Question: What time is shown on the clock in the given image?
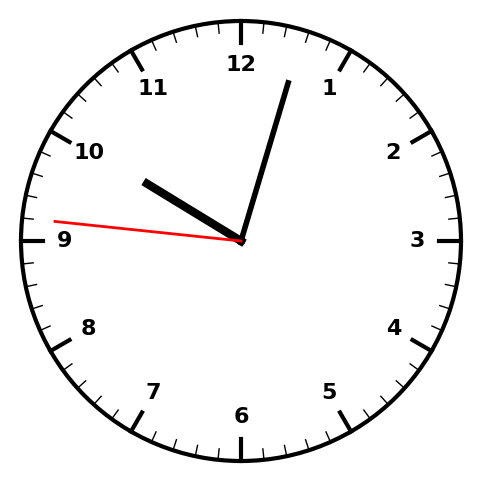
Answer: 10:02:46